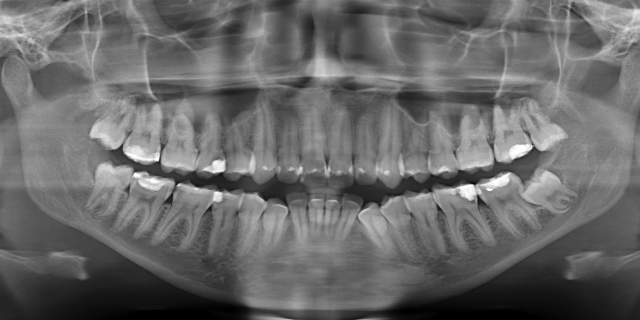
adult